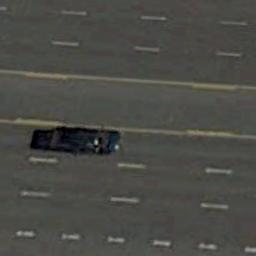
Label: freeway